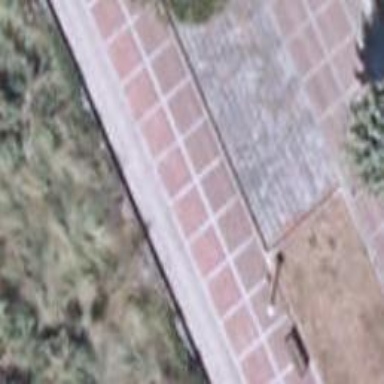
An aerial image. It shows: Road with steps.